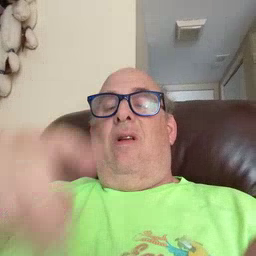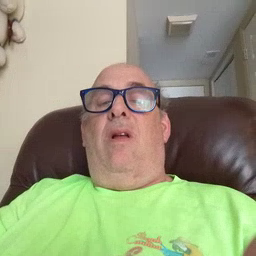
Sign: flag